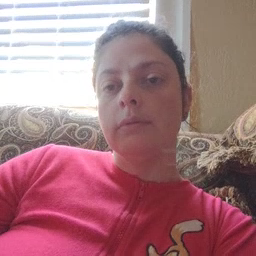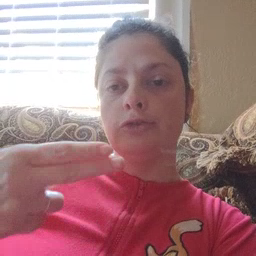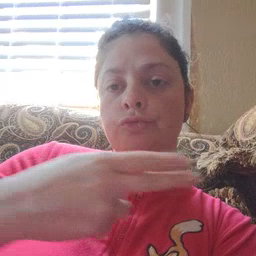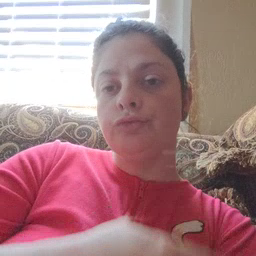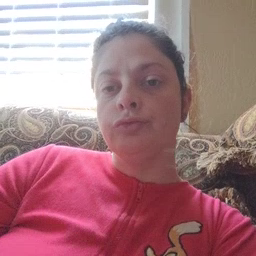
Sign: scissors